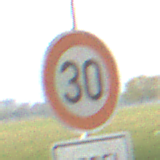
Verkehrszeichen: Geschwindigkeit30
Zusatzzeichen unten: HinweiseAufGefahrenDurchVerbaleAngabe10
Umgebung: Outdoor, Suburban
Tageszeit: SunriseSunset
Wetter: PartlyCloudy
Licht: Natural
Jahreszeit: NotSpecified
Kontrast: MediumContrast